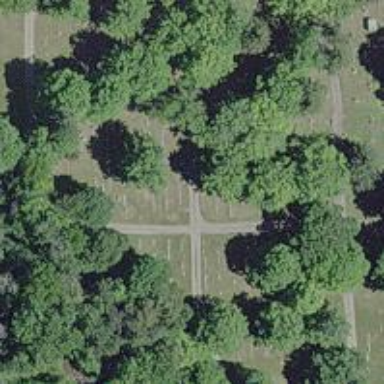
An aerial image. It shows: Cemetery.